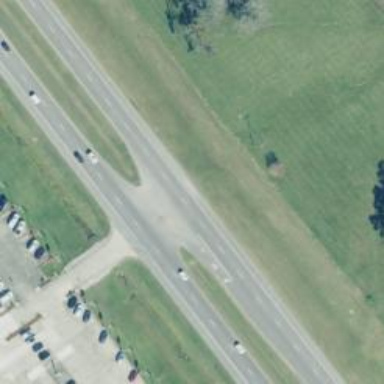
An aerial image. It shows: Trunk link highway.